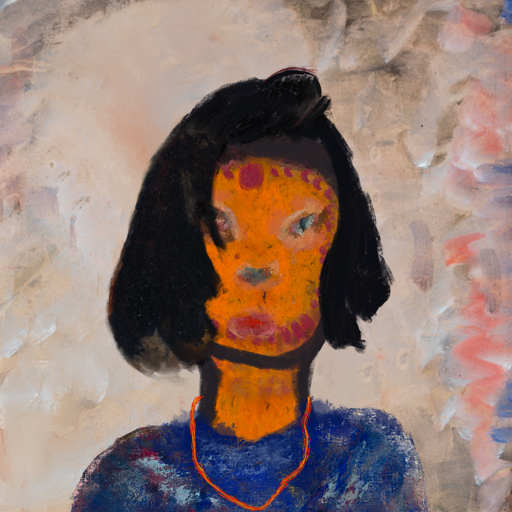
Background: Roy_Bahadur, Head And Neck Front: Doll, Face Front: Boggyland, Bust: Irani, Hair Front: Mosgoul, Head Accessory: Blank, Second Necklace: Gypsy_Mother_2, Necklace: Blank, Baby: Blank